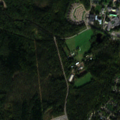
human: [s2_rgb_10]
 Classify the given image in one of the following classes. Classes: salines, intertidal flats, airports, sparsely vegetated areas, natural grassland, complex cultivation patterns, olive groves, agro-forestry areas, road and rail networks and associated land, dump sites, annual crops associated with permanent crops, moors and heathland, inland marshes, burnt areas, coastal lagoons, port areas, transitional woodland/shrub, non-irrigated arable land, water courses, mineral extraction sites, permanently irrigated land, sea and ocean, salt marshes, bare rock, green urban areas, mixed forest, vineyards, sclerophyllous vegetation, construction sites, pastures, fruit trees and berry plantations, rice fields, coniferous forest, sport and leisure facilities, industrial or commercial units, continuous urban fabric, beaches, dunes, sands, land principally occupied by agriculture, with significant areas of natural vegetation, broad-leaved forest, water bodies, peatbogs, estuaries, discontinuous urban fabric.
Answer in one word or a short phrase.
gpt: discontinuous urban fabric, coniferous forest, mixed forest